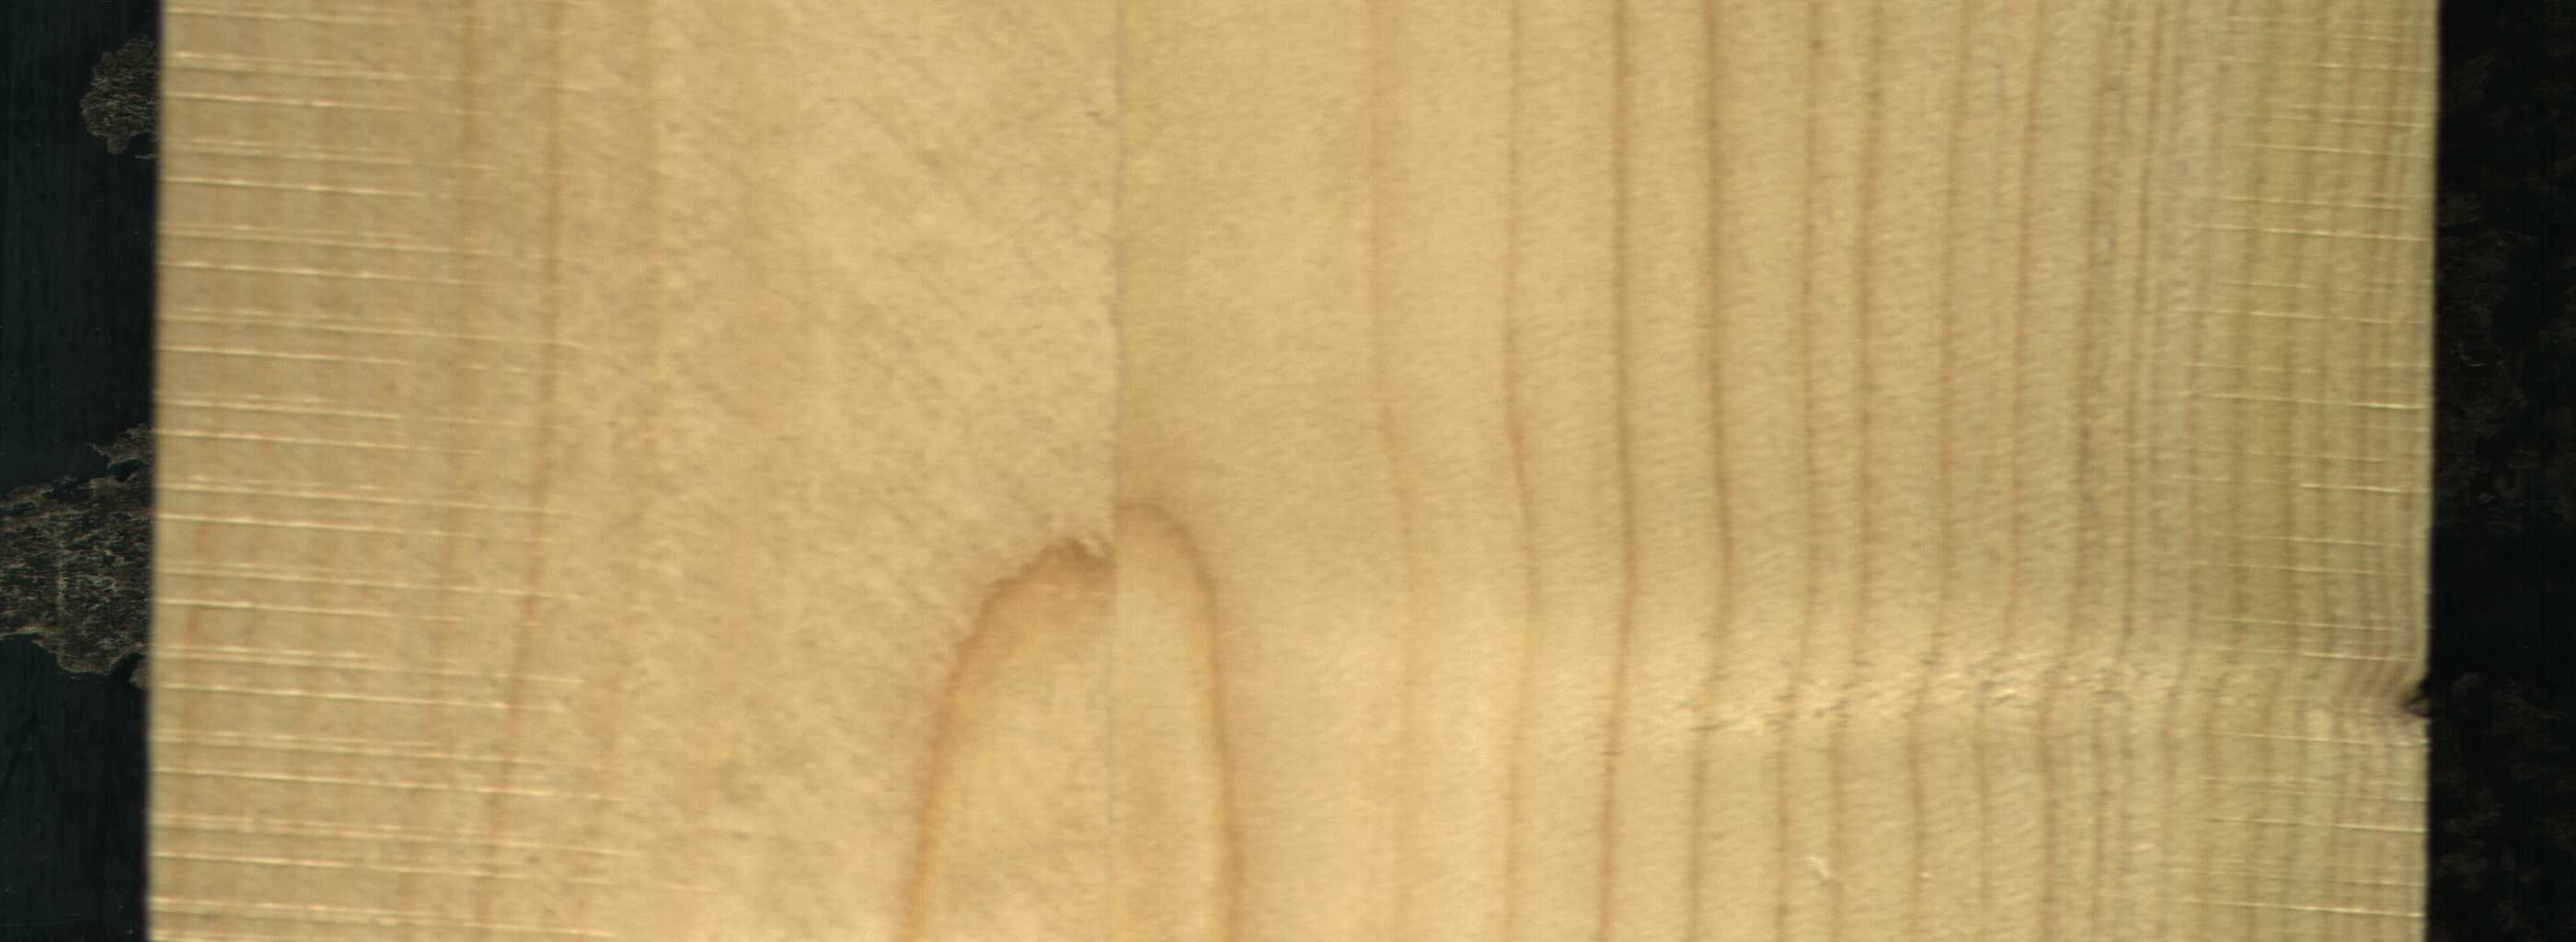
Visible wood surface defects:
Dead_Knot